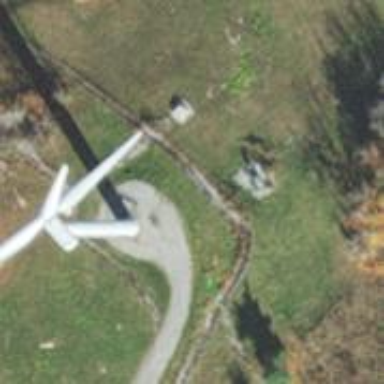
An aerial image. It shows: Wind generator powered by horizontal axis wind turbine.